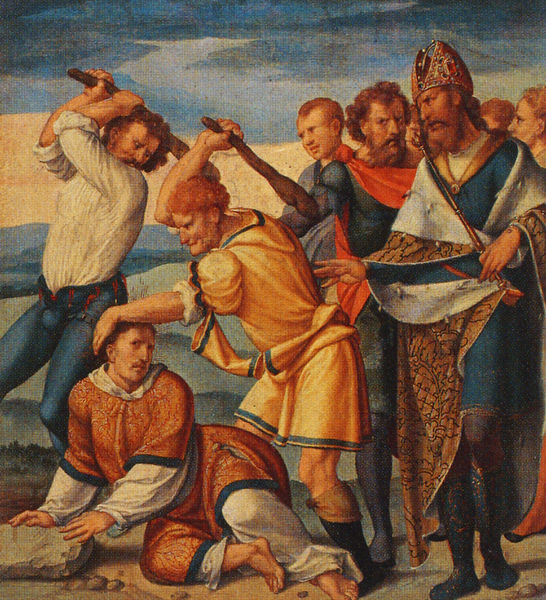
Titel: Martyrium des hl. Cyriakus (Cyriakus-Altar)
Künstler: Bartholomäus Bruyn d. Ä.
Institution: München, Alte Pinakothek
Schlagwörter: blau, fuß, gemälde, gruppe, himmel, umhang, weiß, wolken, gelb, menschen, hut, kleid, männer, blick, rot, hemd, hose, hermelin, hinrichtung, mord, stein, öl, kirche, krone, berge, gewalt, bischof, könig, barfuß, knüppel, streit, überfall, soldat, strafe, opfer, schlagen, erschlagen, zepter, urteil, tötung, schamkapsel, keulenhinrichtung, ershlagen